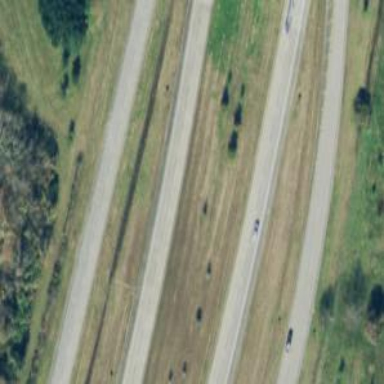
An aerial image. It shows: Motorway.